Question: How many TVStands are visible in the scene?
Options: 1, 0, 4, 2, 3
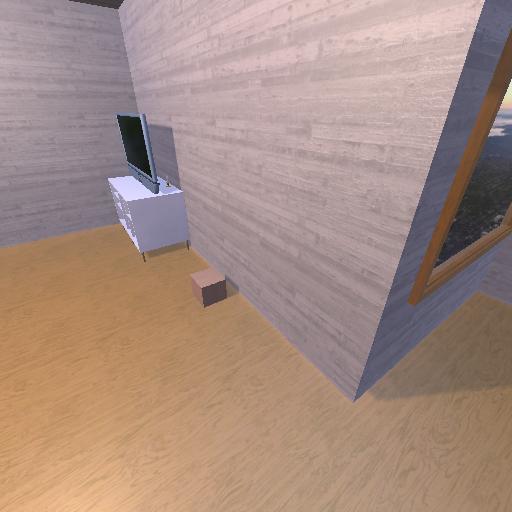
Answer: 1